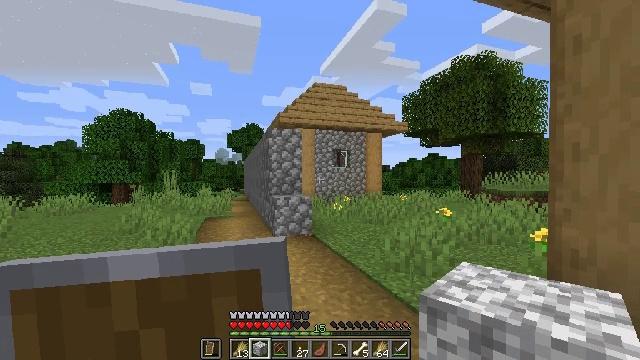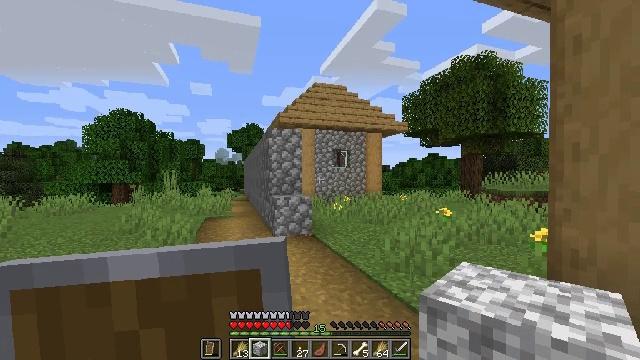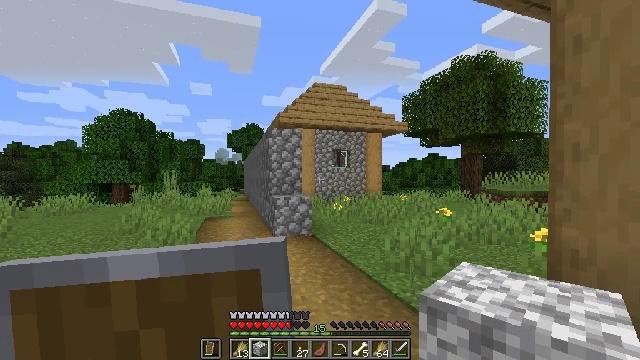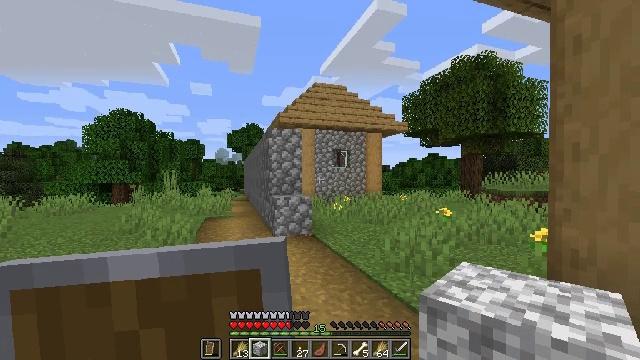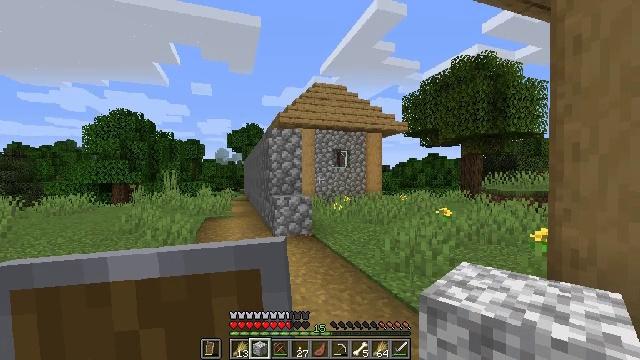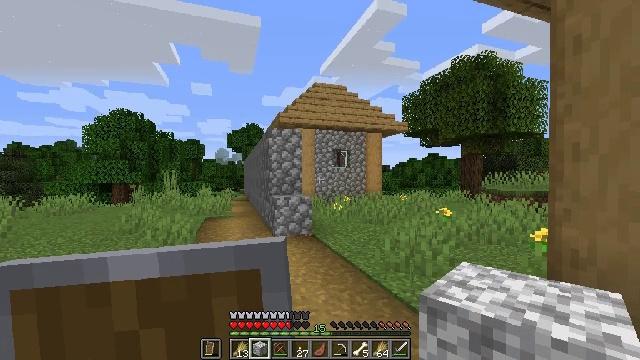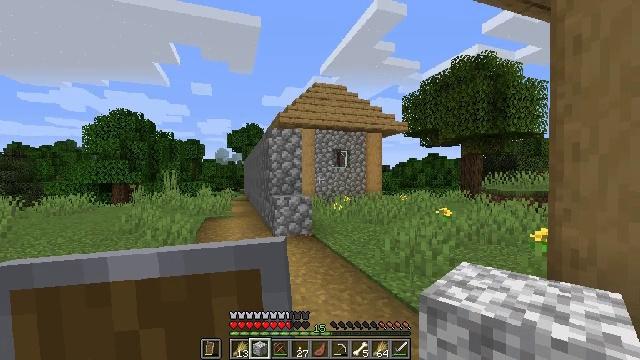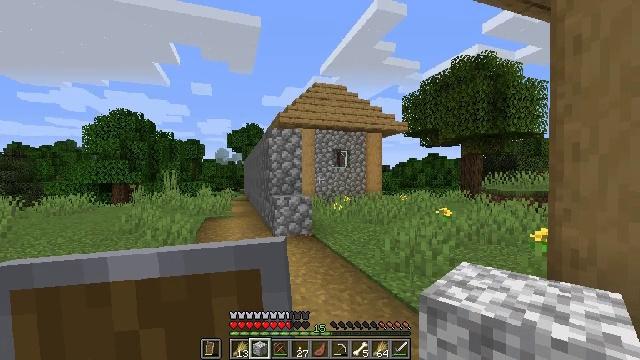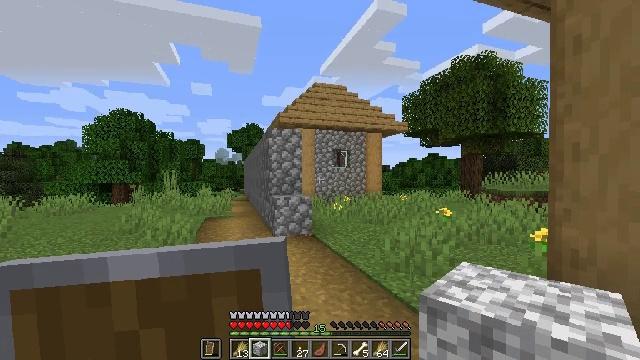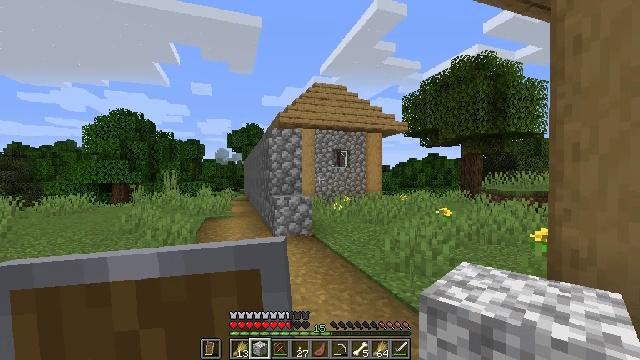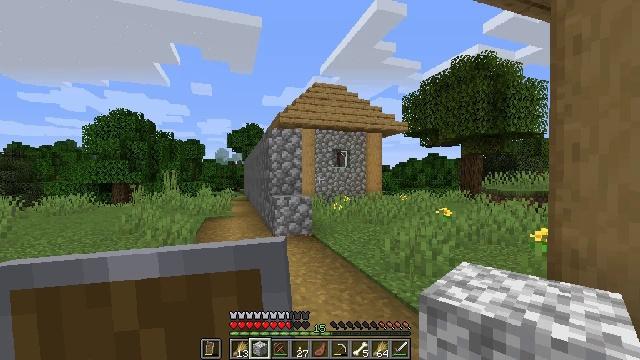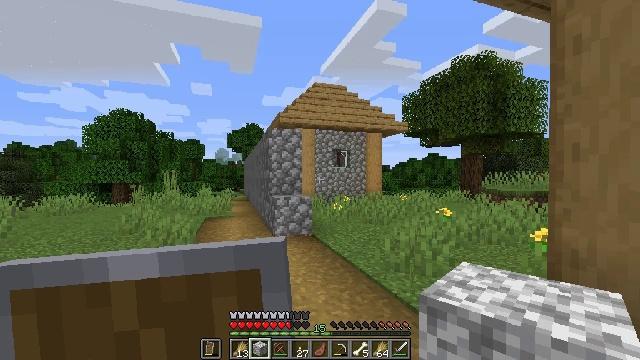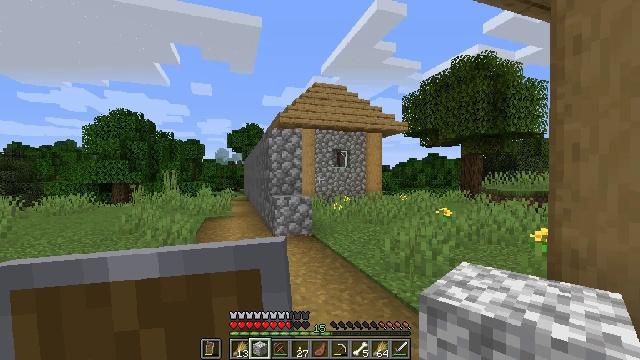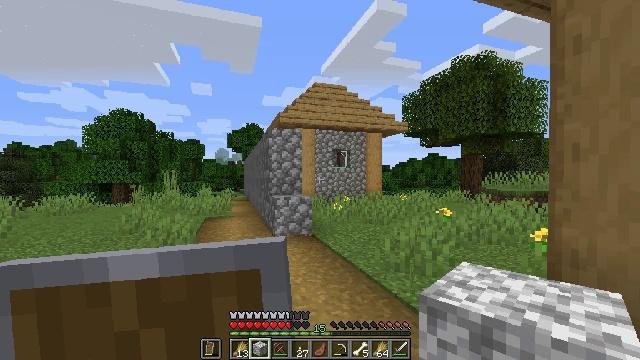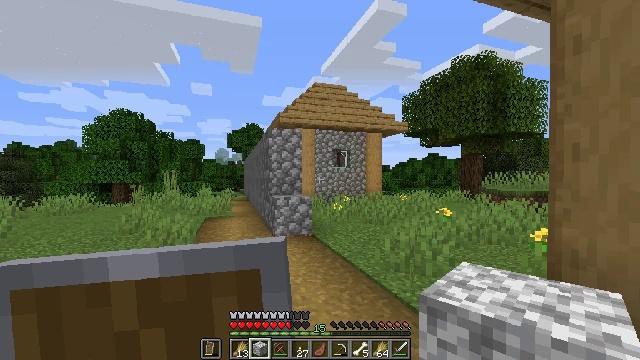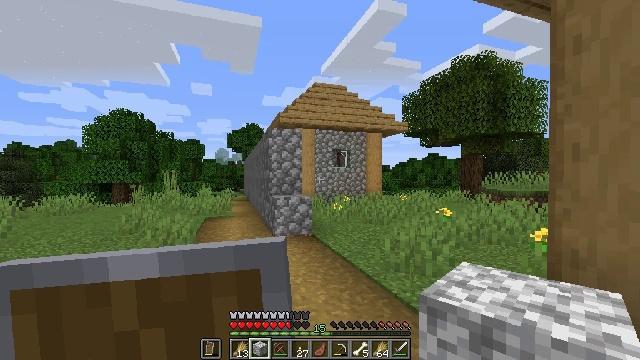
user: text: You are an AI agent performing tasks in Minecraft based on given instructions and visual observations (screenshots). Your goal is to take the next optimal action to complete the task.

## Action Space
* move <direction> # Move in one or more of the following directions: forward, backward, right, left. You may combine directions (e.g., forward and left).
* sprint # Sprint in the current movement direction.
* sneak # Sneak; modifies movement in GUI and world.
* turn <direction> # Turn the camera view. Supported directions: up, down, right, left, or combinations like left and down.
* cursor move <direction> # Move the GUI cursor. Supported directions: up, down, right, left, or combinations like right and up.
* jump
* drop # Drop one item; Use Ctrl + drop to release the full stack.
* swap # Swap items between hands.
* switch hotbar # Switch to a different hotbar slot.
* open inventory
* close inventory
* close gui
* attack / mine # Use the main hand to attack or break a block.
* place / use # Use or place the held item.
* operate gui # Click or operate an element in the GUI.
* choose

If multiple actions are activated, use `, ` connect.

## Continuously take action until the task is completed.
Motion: motion action
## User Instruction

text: Attack the bell to remove it.
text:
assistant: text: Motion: no_op
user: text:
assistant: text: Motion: no_op
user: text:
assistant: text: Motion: no_op
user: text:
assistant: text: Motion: no_op
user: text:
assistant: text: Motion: no_op
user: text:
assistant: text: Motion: no_op
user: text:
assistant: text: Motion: no_op
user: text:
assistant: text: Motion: no_op
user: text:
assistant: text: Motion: no_op
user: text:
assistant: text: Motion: no_op
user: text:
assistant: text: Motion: no_op
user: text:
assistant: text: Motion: no_op
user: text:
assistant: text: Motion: no_op
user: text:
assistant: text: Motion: no_op
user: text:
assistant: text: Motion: no_op
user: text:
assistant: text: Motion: no_op
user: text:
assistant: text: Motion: no_op
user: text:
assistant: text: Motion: no_op
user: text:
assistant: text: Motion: no_op
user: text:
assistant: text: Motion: no_op
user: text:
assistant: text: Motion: no_op
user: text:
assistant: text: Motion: no_op
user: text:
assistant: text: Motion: no_op
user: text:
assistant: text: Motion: no_op
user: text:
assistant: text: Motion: no_op
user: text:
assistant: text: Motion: no_op
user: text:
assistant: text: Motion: no_op
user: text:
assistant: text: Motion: no_op
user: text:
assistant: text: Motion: no_op
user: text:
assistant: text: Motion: no_op